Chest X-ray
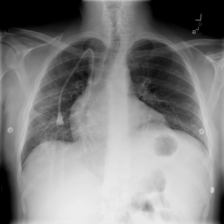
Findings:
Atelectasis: negative
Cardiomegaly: negative
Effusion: negative
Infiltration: negative
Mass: negative
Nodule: negative
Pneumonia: negative
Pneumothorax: negative
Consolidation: negative
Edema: positive
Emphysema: negative
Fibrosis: negative
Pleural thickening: negative
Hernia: negative